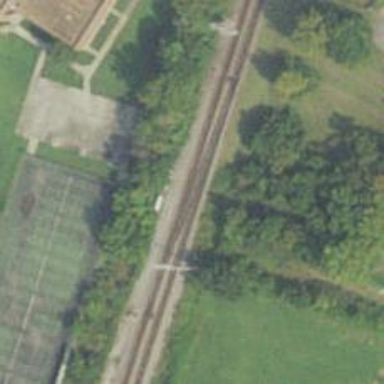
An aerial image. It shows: Railroad crossover.